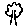
Label: tree